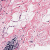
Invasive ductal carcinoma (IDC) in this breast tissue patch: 0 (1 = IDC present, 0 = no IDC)